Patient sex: M
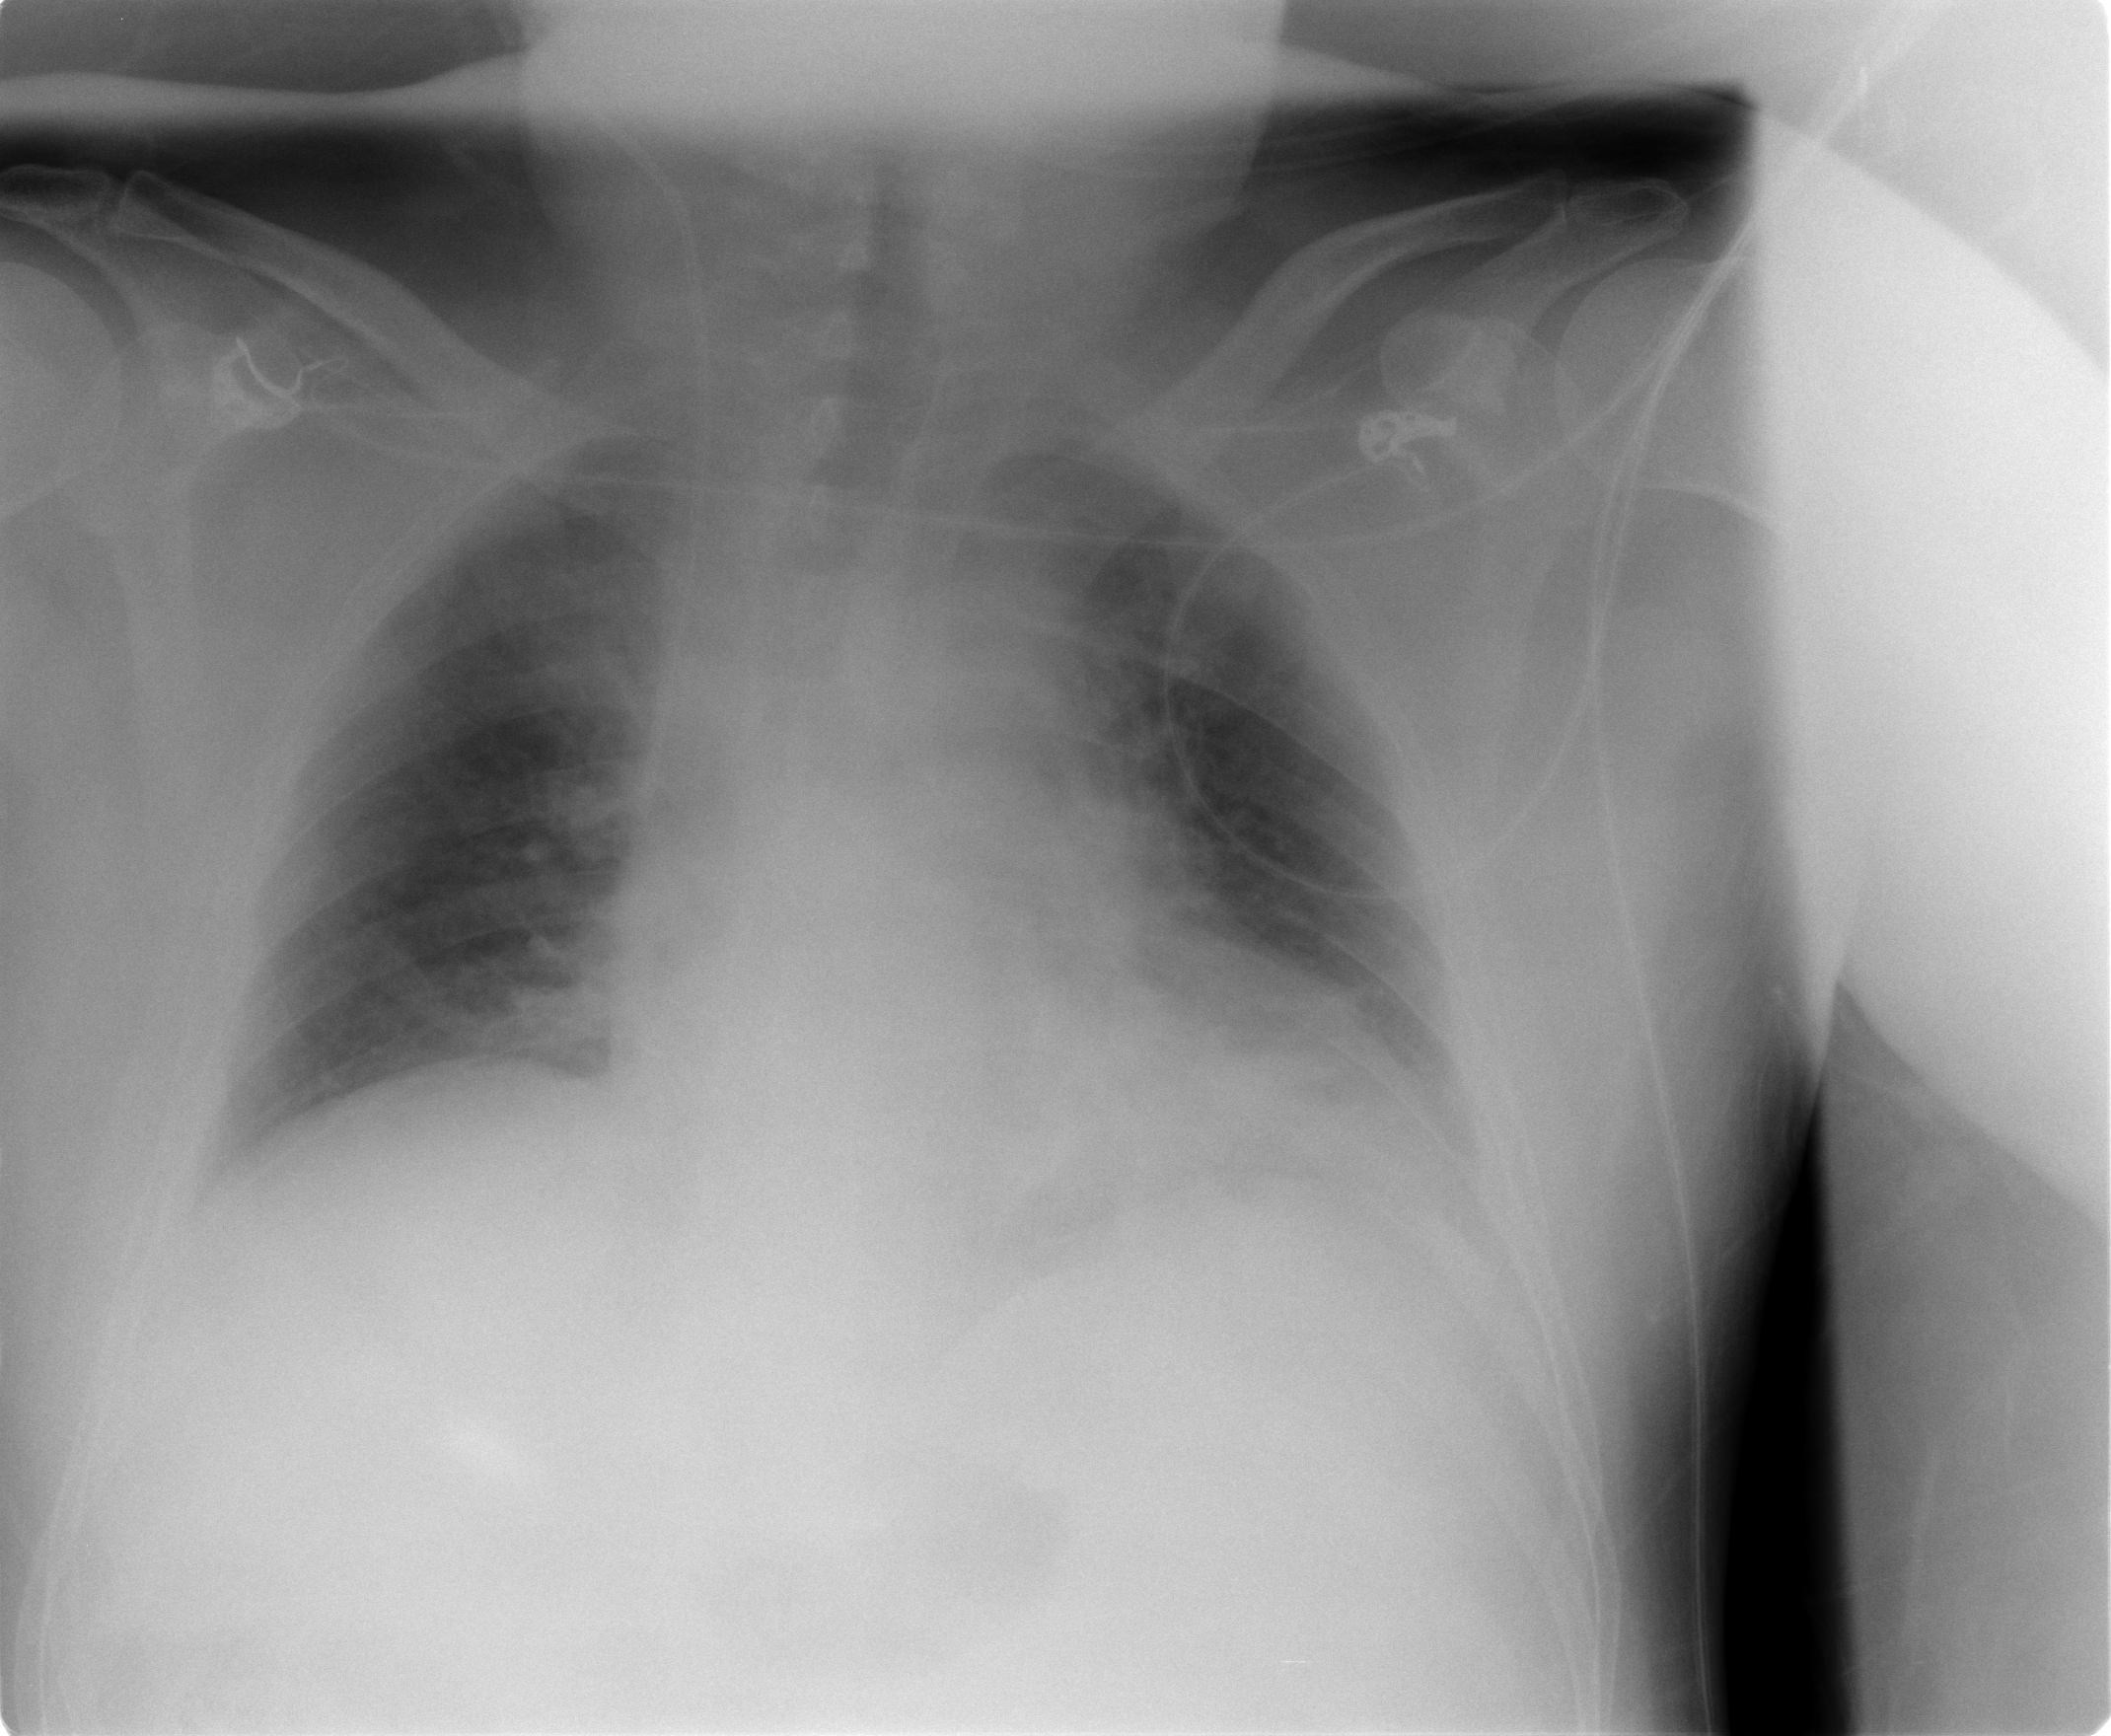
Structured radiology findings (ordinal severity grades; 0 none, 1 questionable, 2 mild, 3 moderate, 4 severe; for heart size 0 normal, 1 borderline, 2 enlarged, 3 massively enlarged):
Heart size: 0
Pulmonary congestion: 0
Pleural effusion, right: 0
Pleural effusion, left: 1
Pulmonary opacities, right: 0
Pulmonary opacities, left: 0
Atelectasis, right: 0
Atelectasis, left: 1